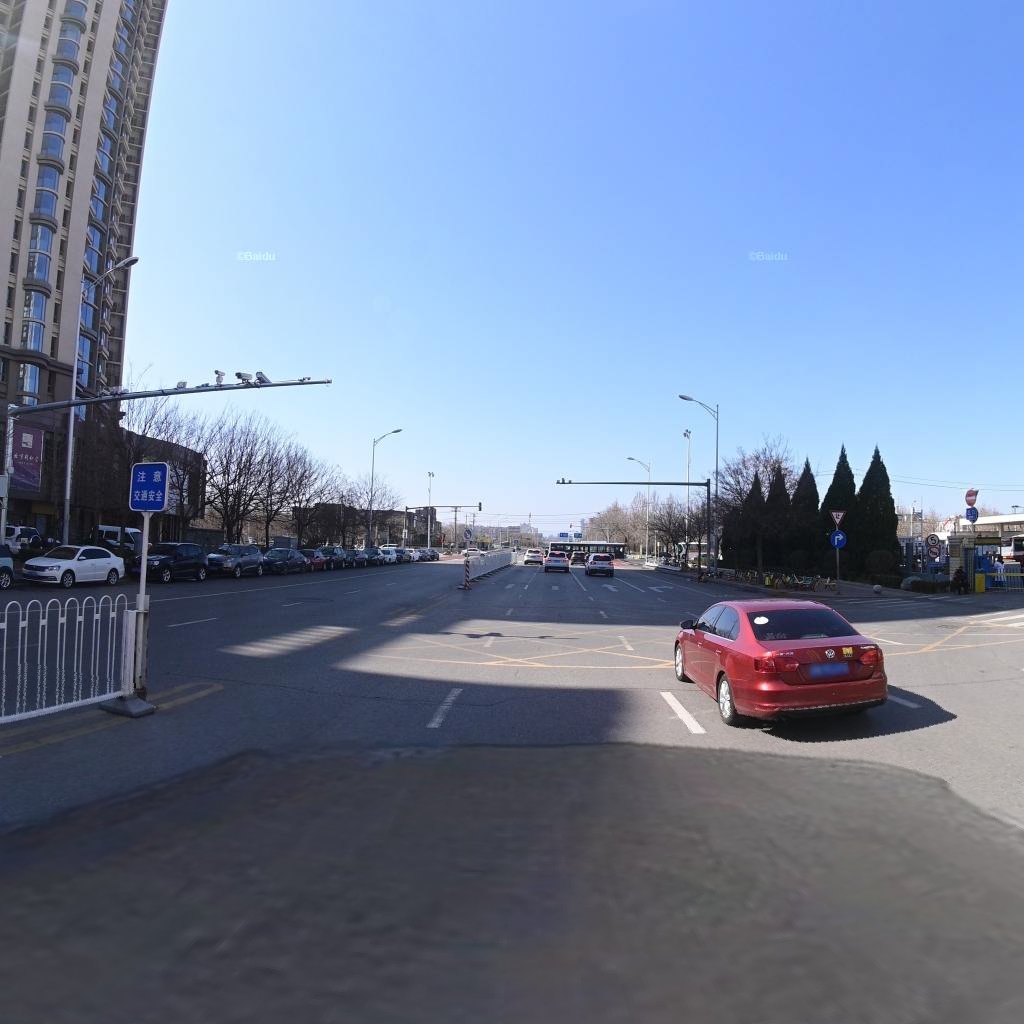
Region: Chaoyang
Road damage annotations: transverse crack, transverse crack